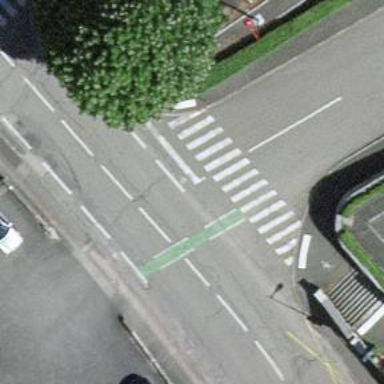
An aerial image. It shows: Uncontrolled zebra crossing on the road.